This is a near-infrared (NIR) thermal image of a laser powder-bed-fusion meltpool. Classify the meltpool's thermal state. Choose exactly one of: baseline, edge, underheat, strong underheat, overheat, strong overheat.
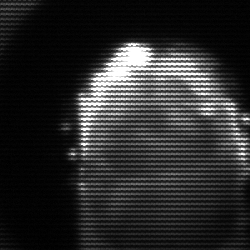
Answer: baseline